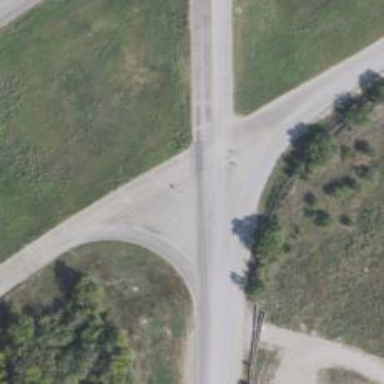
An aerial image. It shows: Secondary link road.